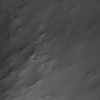
Atmospheric dust classification: not_dusty